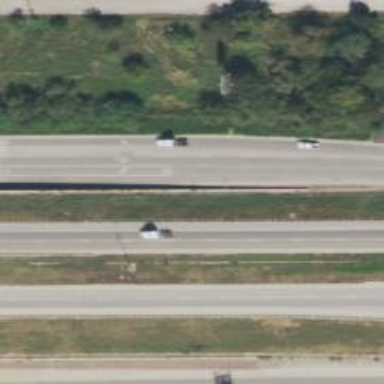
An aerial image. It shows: Secondary road with frontage road.